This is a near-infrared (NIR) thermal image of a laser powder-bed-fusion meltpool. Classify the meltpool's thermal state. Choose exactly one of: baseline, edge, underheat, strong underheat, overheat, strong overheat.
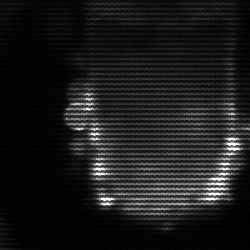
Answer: baseline